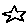
Label: star